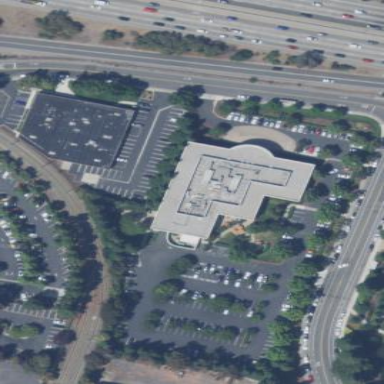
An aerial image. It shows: Building.